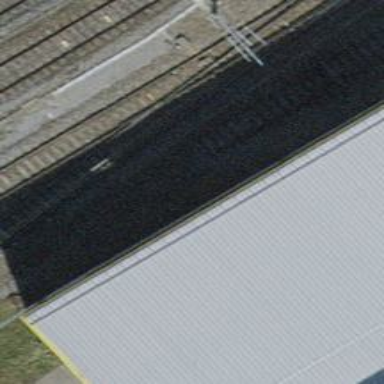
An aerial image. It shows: Single-track railway spur.